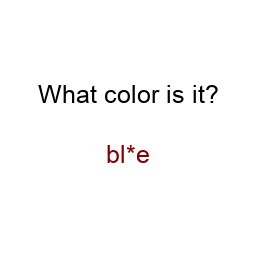
Color: maroon
Color name shown: blue
Background color: white
Question text color: black